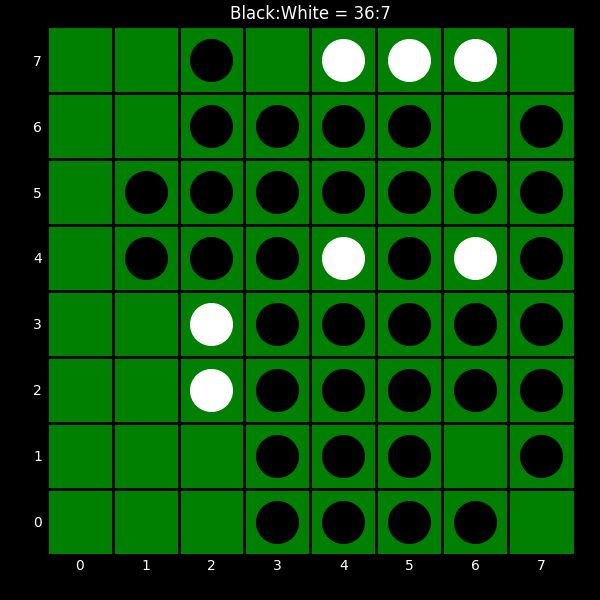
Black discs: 36
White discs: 7